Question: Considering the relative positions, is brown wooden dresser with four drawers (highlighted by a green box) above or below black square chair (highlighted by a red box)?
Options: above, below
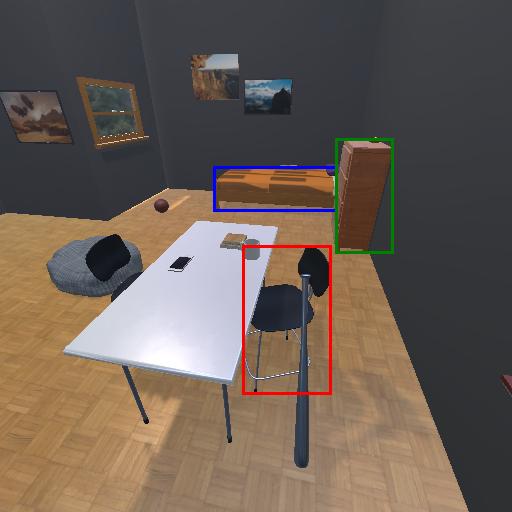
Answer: above